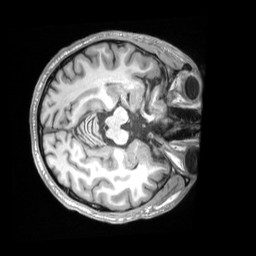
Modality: T1w
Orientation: axial
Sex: male
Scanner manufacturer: siemens
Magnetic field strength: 3 T
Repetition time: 2.53 s
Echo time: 0.00164 s